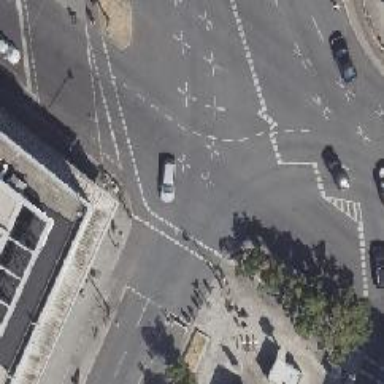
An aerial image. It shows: Road crossing with traffic signals.